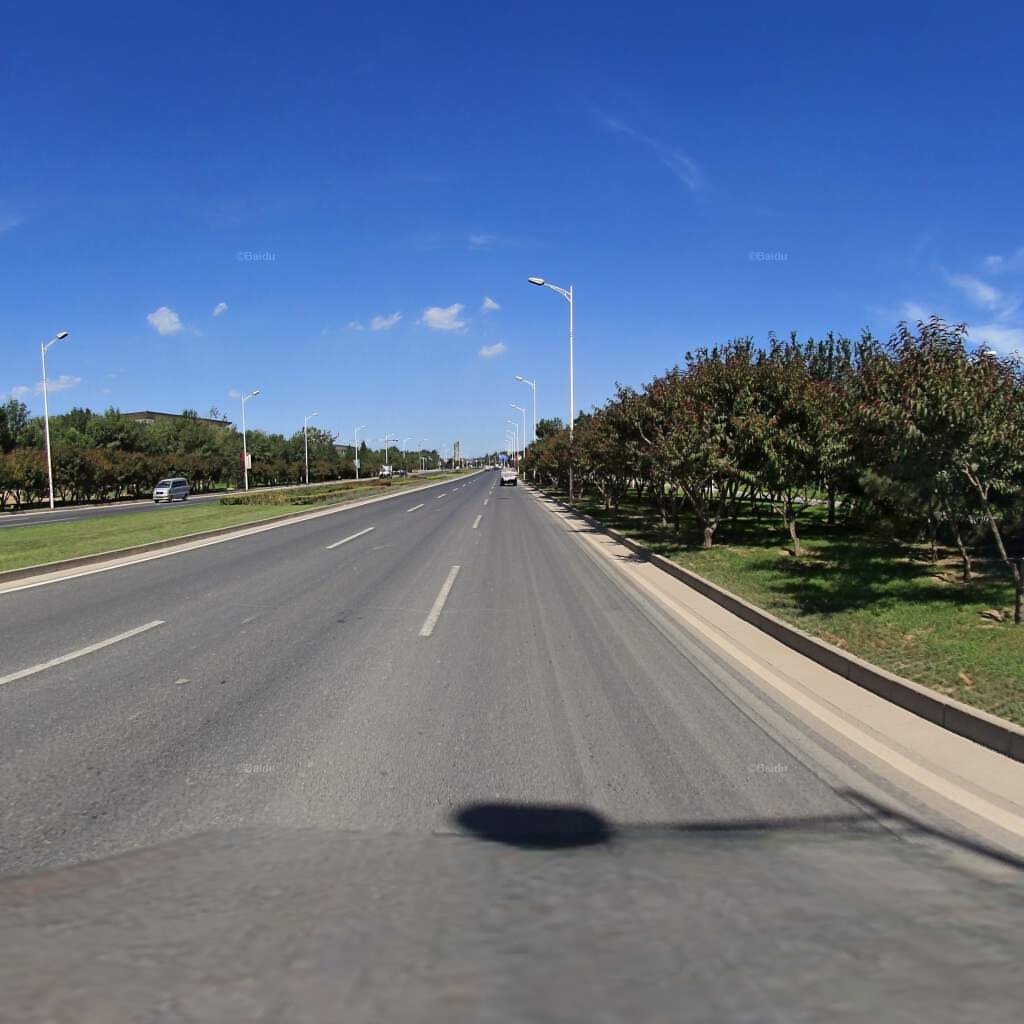
Region: Haidian
Road damage annotations: transverse crack